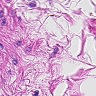
Metastatic tissue present: no